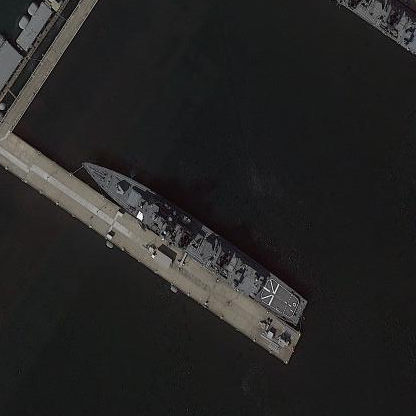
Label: Murasame-class_destroyer